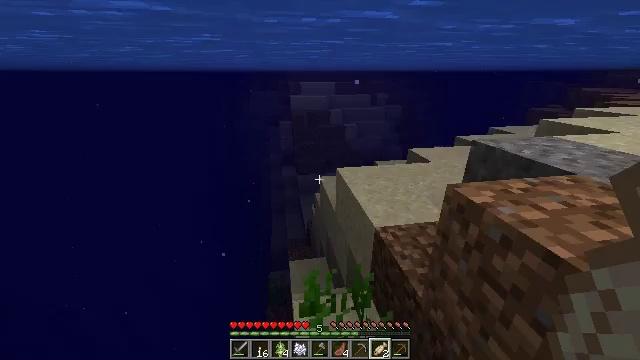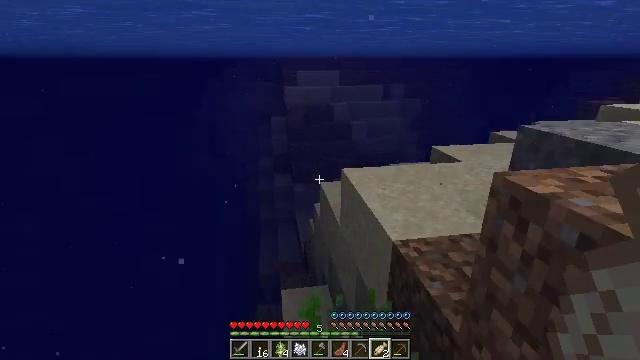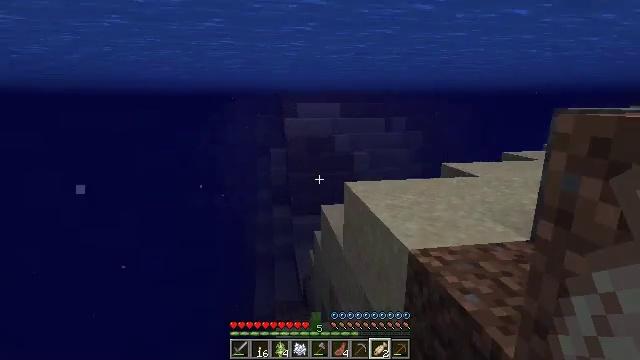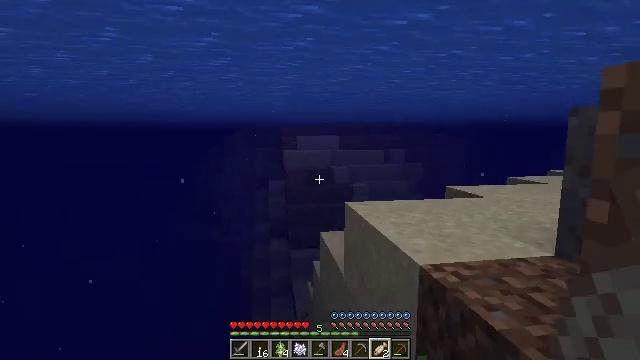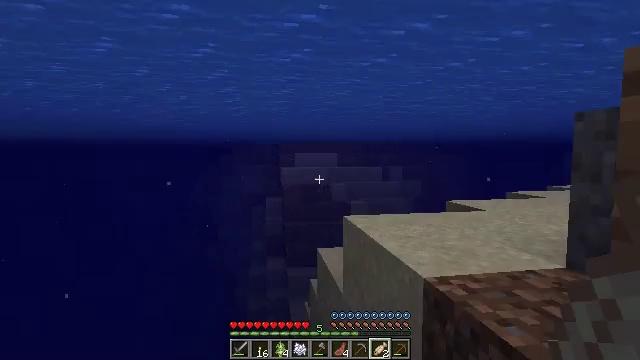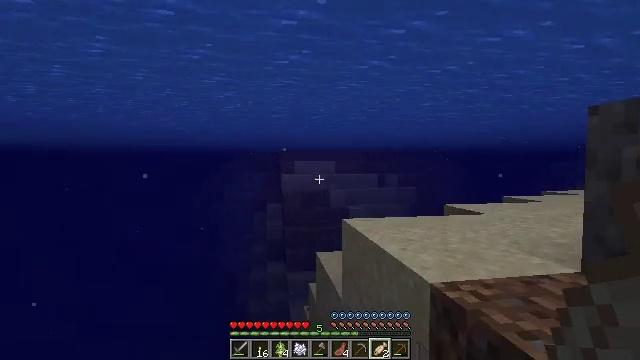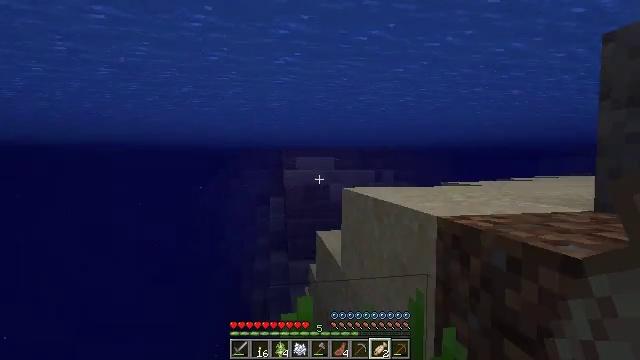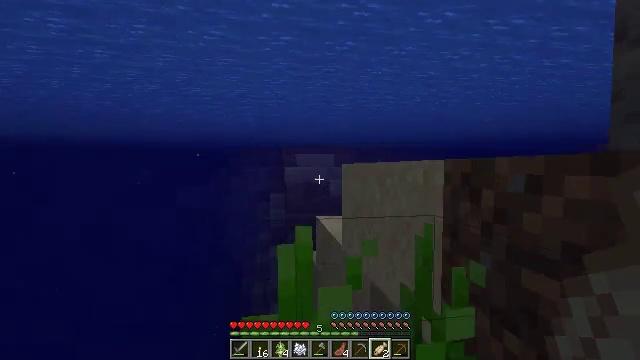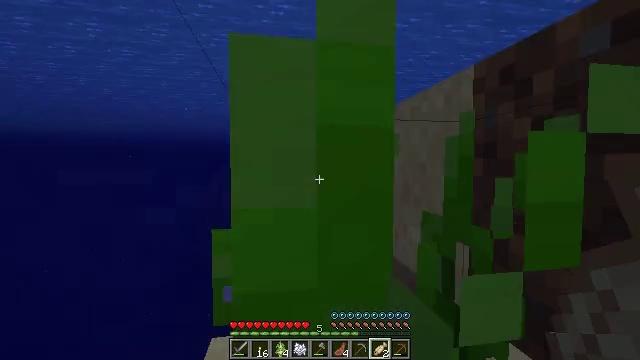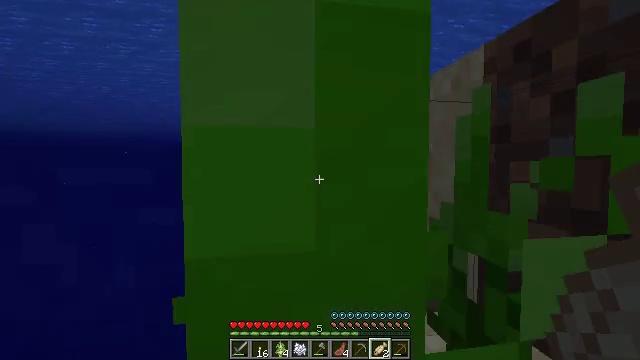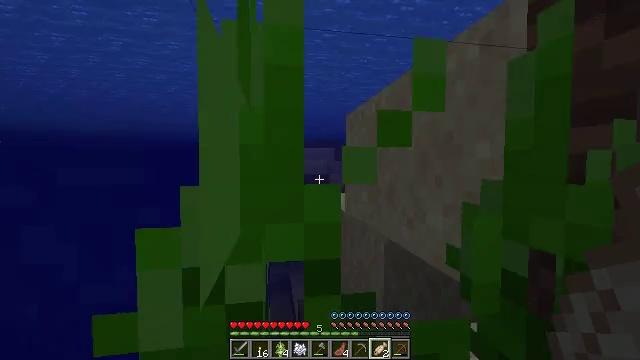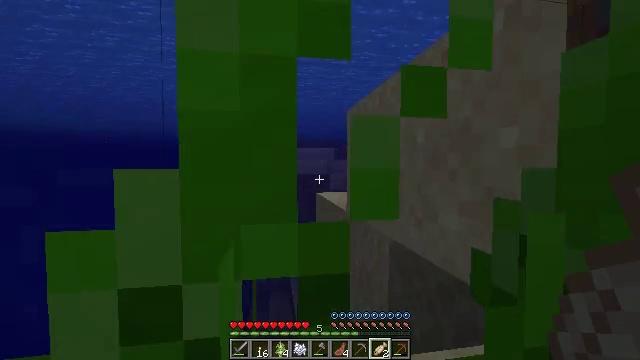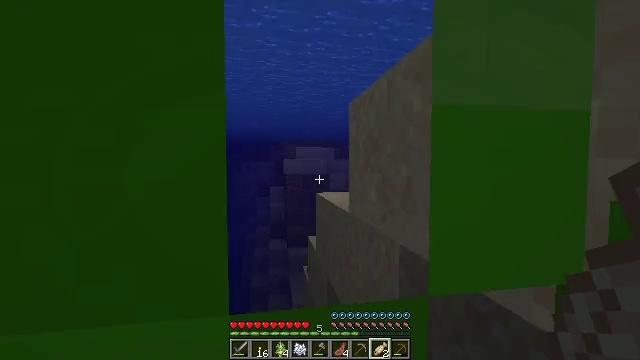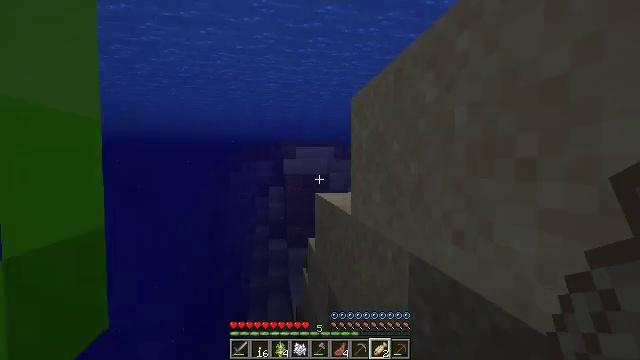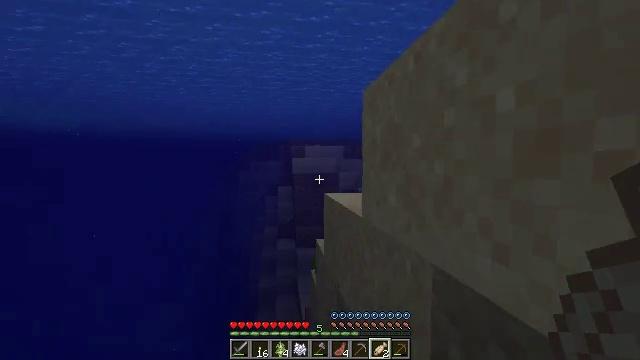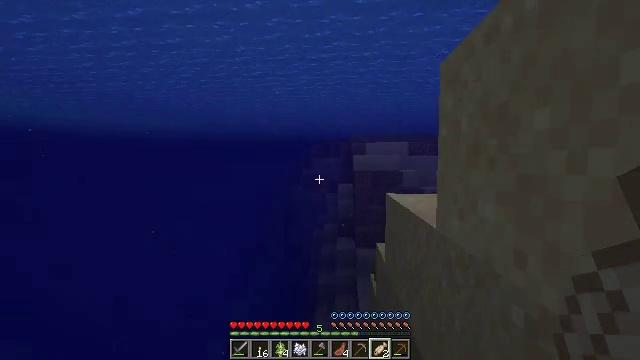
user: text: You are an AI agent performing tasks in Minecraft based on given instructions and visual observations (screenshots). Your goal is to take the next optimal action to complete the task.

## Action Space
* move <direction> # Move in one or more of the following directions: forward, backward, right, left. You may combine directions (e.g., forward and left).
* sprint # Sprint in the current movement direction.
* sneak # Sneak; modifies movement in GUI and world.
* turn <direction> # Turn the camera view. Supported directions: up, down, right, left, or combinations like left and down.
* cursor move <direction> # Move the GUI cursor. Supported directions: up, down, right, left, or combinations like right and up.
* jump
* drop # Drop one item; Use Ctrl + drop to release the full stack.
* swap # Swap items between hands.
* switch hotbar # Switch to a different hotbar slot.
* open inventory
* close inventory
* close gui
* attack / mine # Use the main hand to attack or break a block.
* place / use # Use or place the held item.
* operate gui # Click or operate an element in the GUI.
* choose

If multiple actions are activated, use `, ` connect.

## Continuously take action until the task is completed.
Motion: motion action
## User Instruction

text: Cook cod with the furnace.
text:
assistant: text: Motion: move forward, turn up
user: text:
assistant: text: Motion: move forward, turn up
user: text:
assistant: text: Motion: move forward, sprint, turn up
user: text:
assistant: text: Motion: move forward, sprint, turn up
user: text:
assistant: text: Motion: move forward, sprint, turn up
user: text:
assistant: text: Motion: move forward, sprint
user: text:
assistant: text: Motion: move forward, sprint
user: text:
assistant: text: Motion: move forward, sprint
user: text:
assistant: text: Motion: move forward
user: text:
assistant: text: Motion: move forward
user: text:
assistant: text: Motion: move forward
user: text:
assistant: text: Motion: move forward
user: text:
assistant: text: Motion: move forward
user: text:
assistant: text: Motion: move forward, turn left
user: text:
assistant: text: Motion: move forward, turn left
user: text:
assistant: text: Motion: move forward, turn left
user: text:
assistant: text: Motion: move forward, turn left and up
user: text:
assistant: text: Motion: move forward, turn left
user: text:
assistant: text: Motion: move forward
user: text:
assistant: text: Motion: move forward
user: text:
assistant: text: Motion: move forward
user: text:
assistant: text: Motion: move forward
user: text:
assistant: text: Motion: move forward
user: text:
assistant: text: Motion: move forward, turn right
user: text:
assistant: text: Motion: move forward, turn right
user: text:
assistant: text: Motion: move forward, turn right
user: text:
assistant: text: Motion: move forward
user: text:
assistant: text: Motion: move forward
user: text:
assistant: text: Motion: move forward
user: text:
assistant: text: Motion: move forward